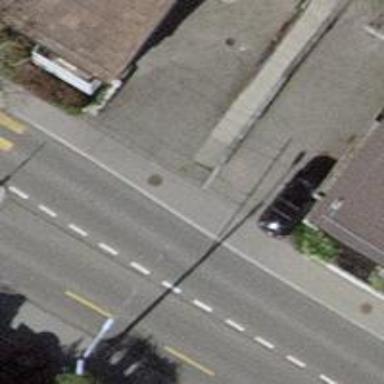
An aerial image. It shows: Unmarked crossing with traffic calming table.